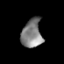
Tissue: prostate
Cell type: T cells
Senescence score: 0.3382
Nuclear area (px): 573
Mean DAPI intensity: 128.398